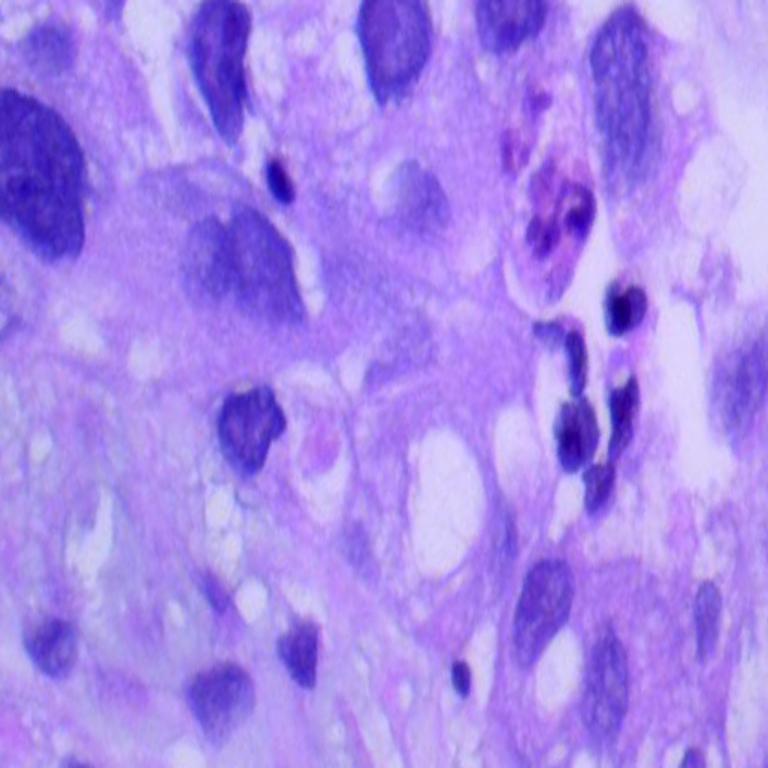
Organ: lung
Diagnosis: adenocarcinomas